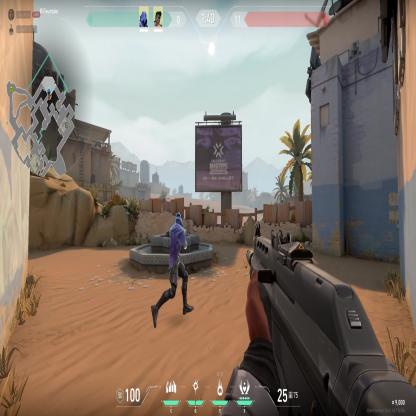
Label: teammate